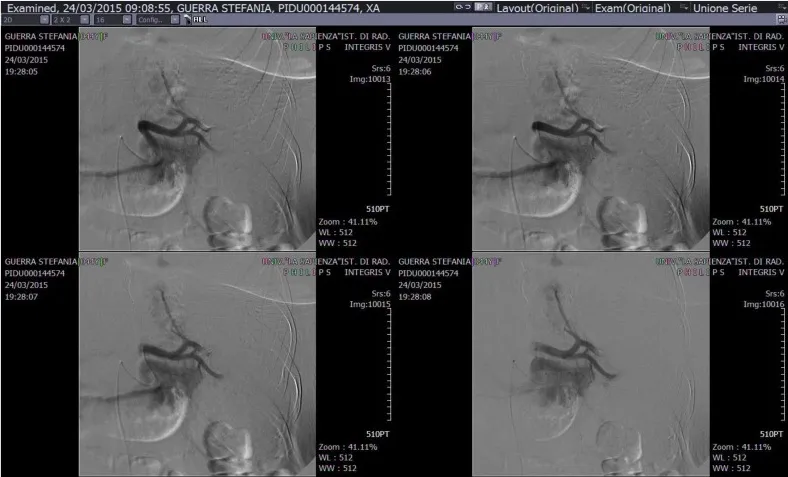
SSAE of the the two remaining major branches of the splenic artery.
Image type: radiology (mri)